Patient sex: F
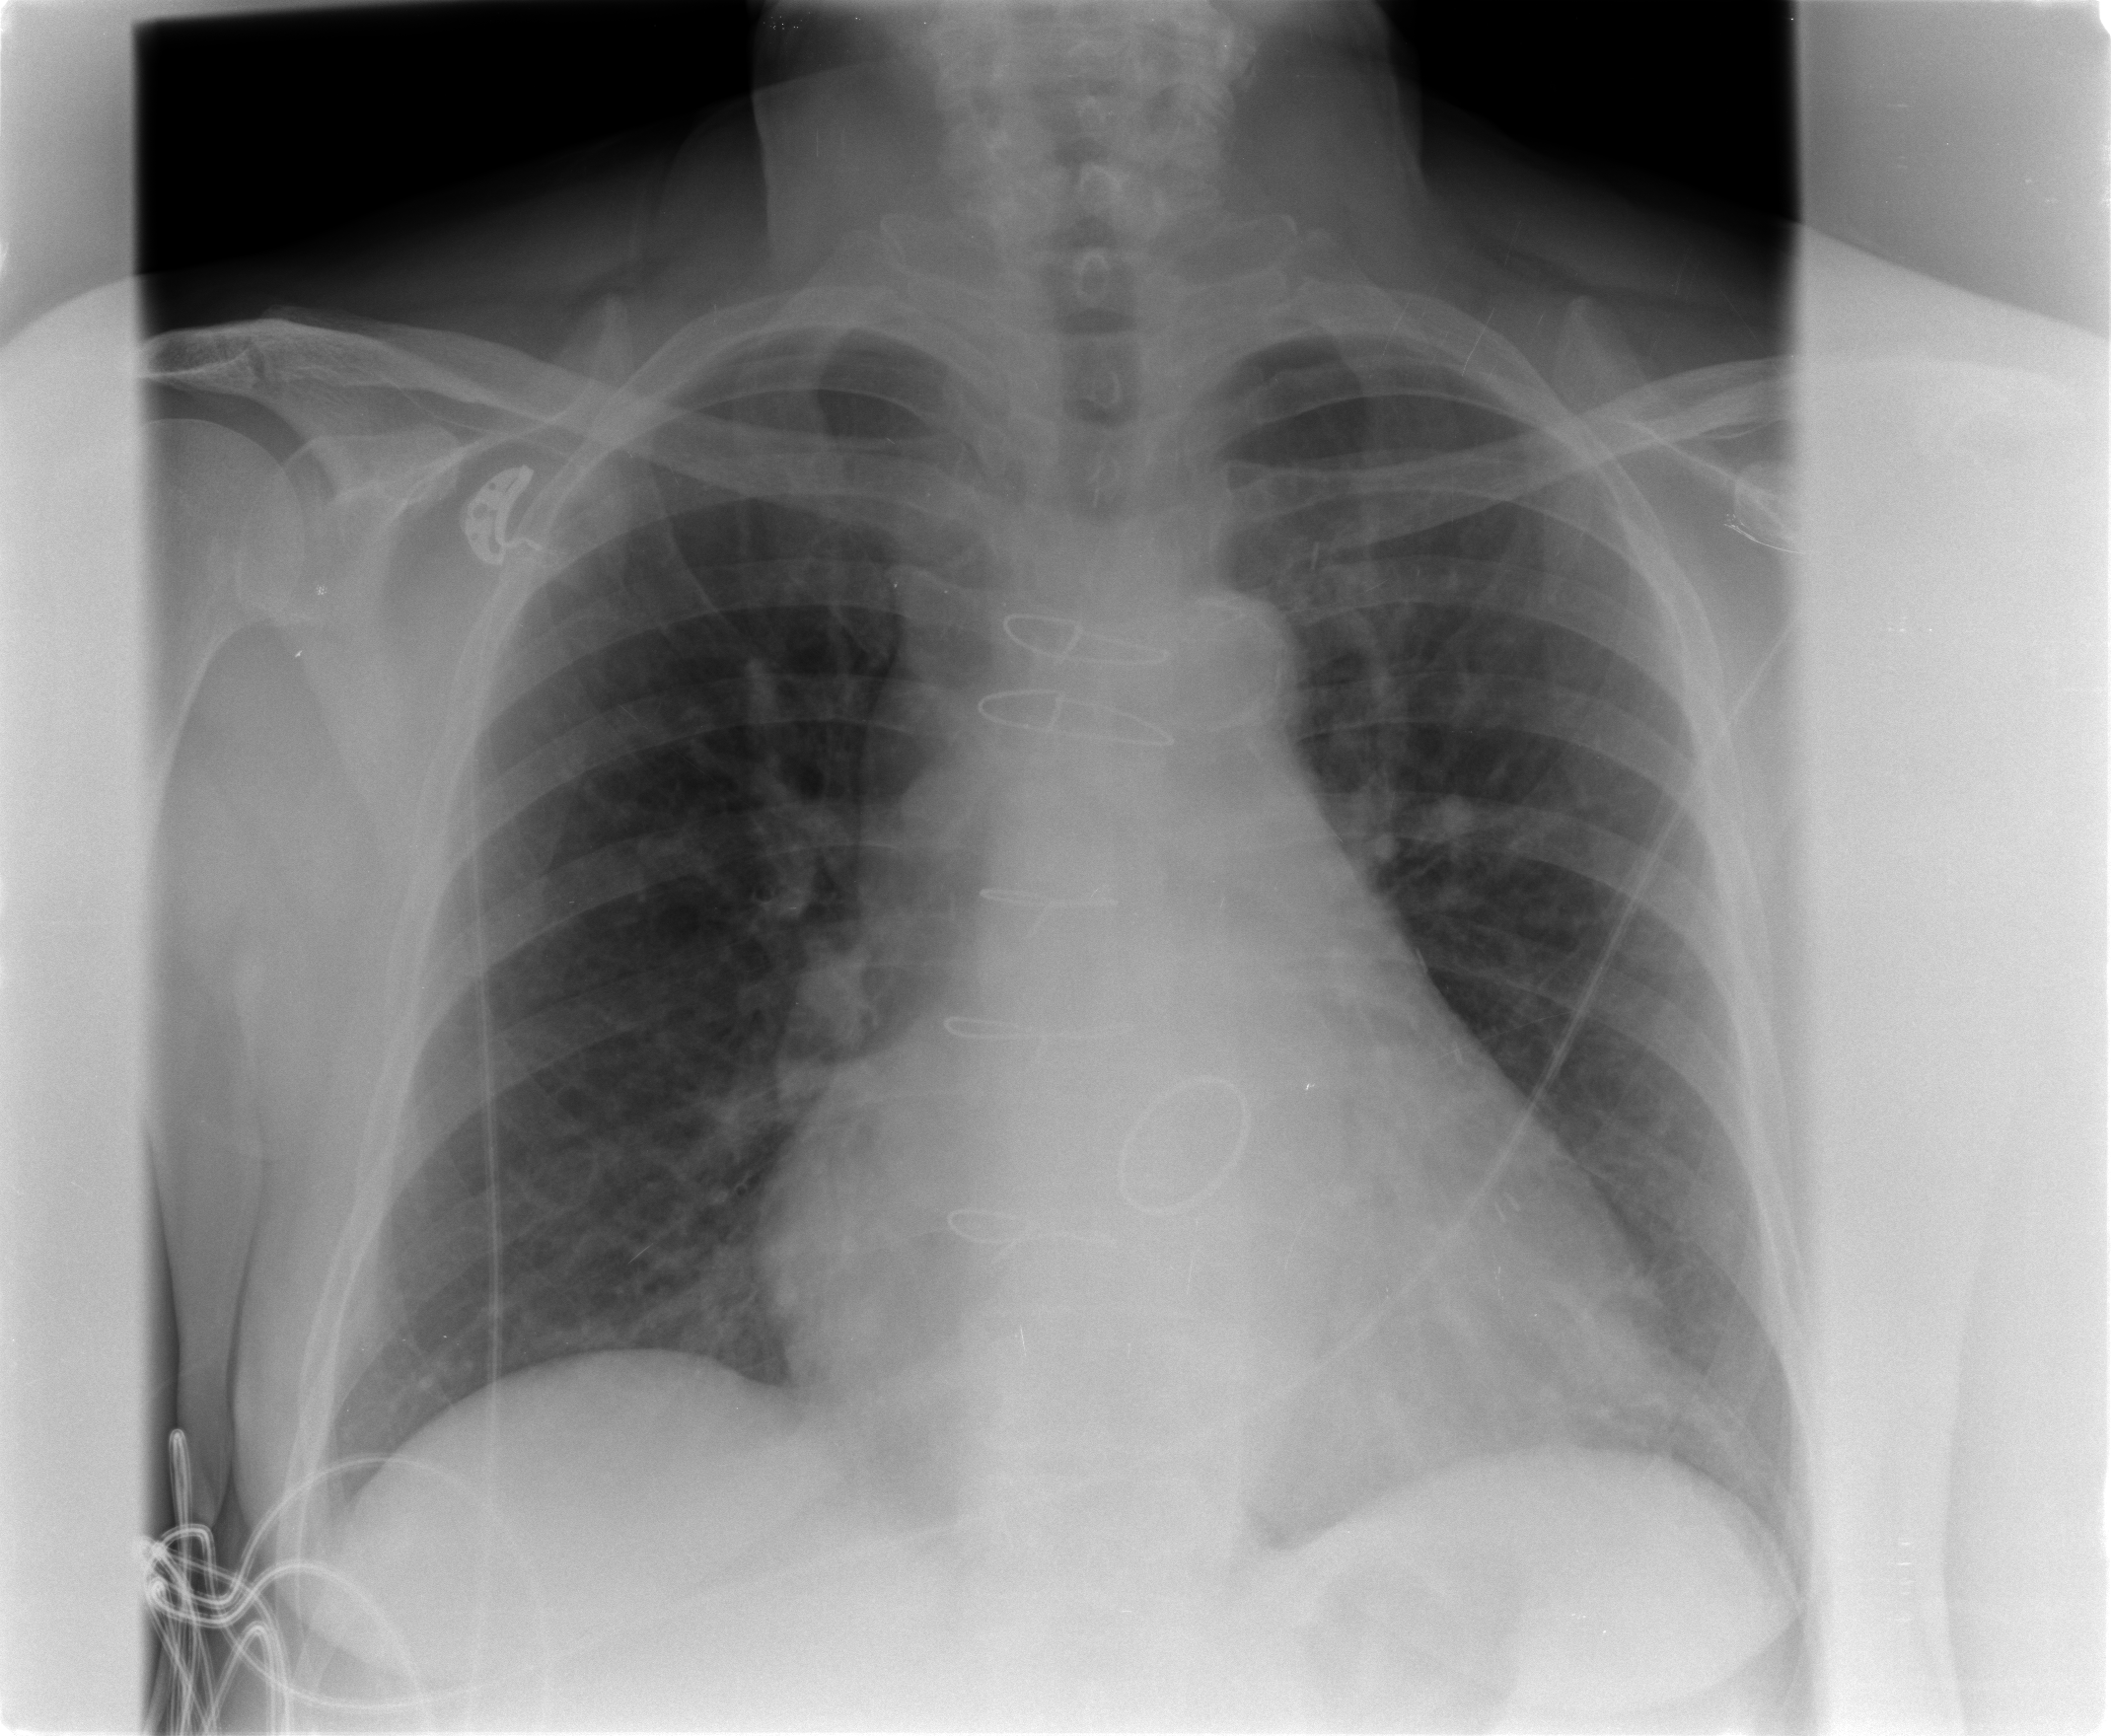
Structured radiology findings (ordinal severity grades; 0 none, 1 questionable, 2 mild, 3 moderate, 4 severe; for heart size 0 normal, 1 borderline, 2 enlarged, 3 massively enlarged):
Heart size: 1
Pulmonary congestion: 2
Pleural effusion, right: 0
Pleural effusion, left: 0
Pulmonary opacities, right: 2
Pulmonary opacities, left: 2
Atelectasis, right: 0
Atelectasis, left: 0